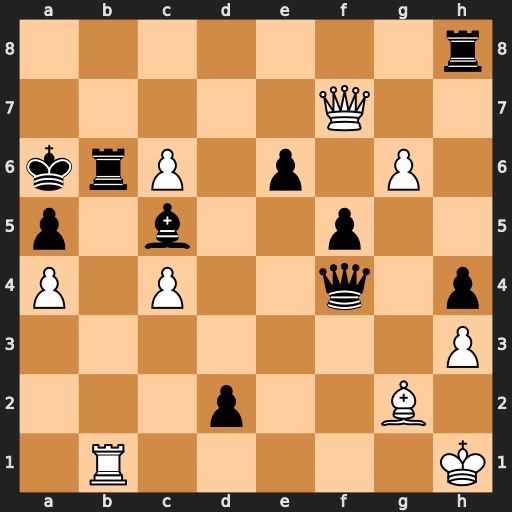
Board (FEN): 7r/5Q2/krP1p1P1/p1b2p2/P1P2q1p/7P/3p2B1/1R5K
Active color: w
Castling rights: -
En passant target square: -
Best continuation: Rxb6+ Bxb6 Qb7#